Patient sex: M
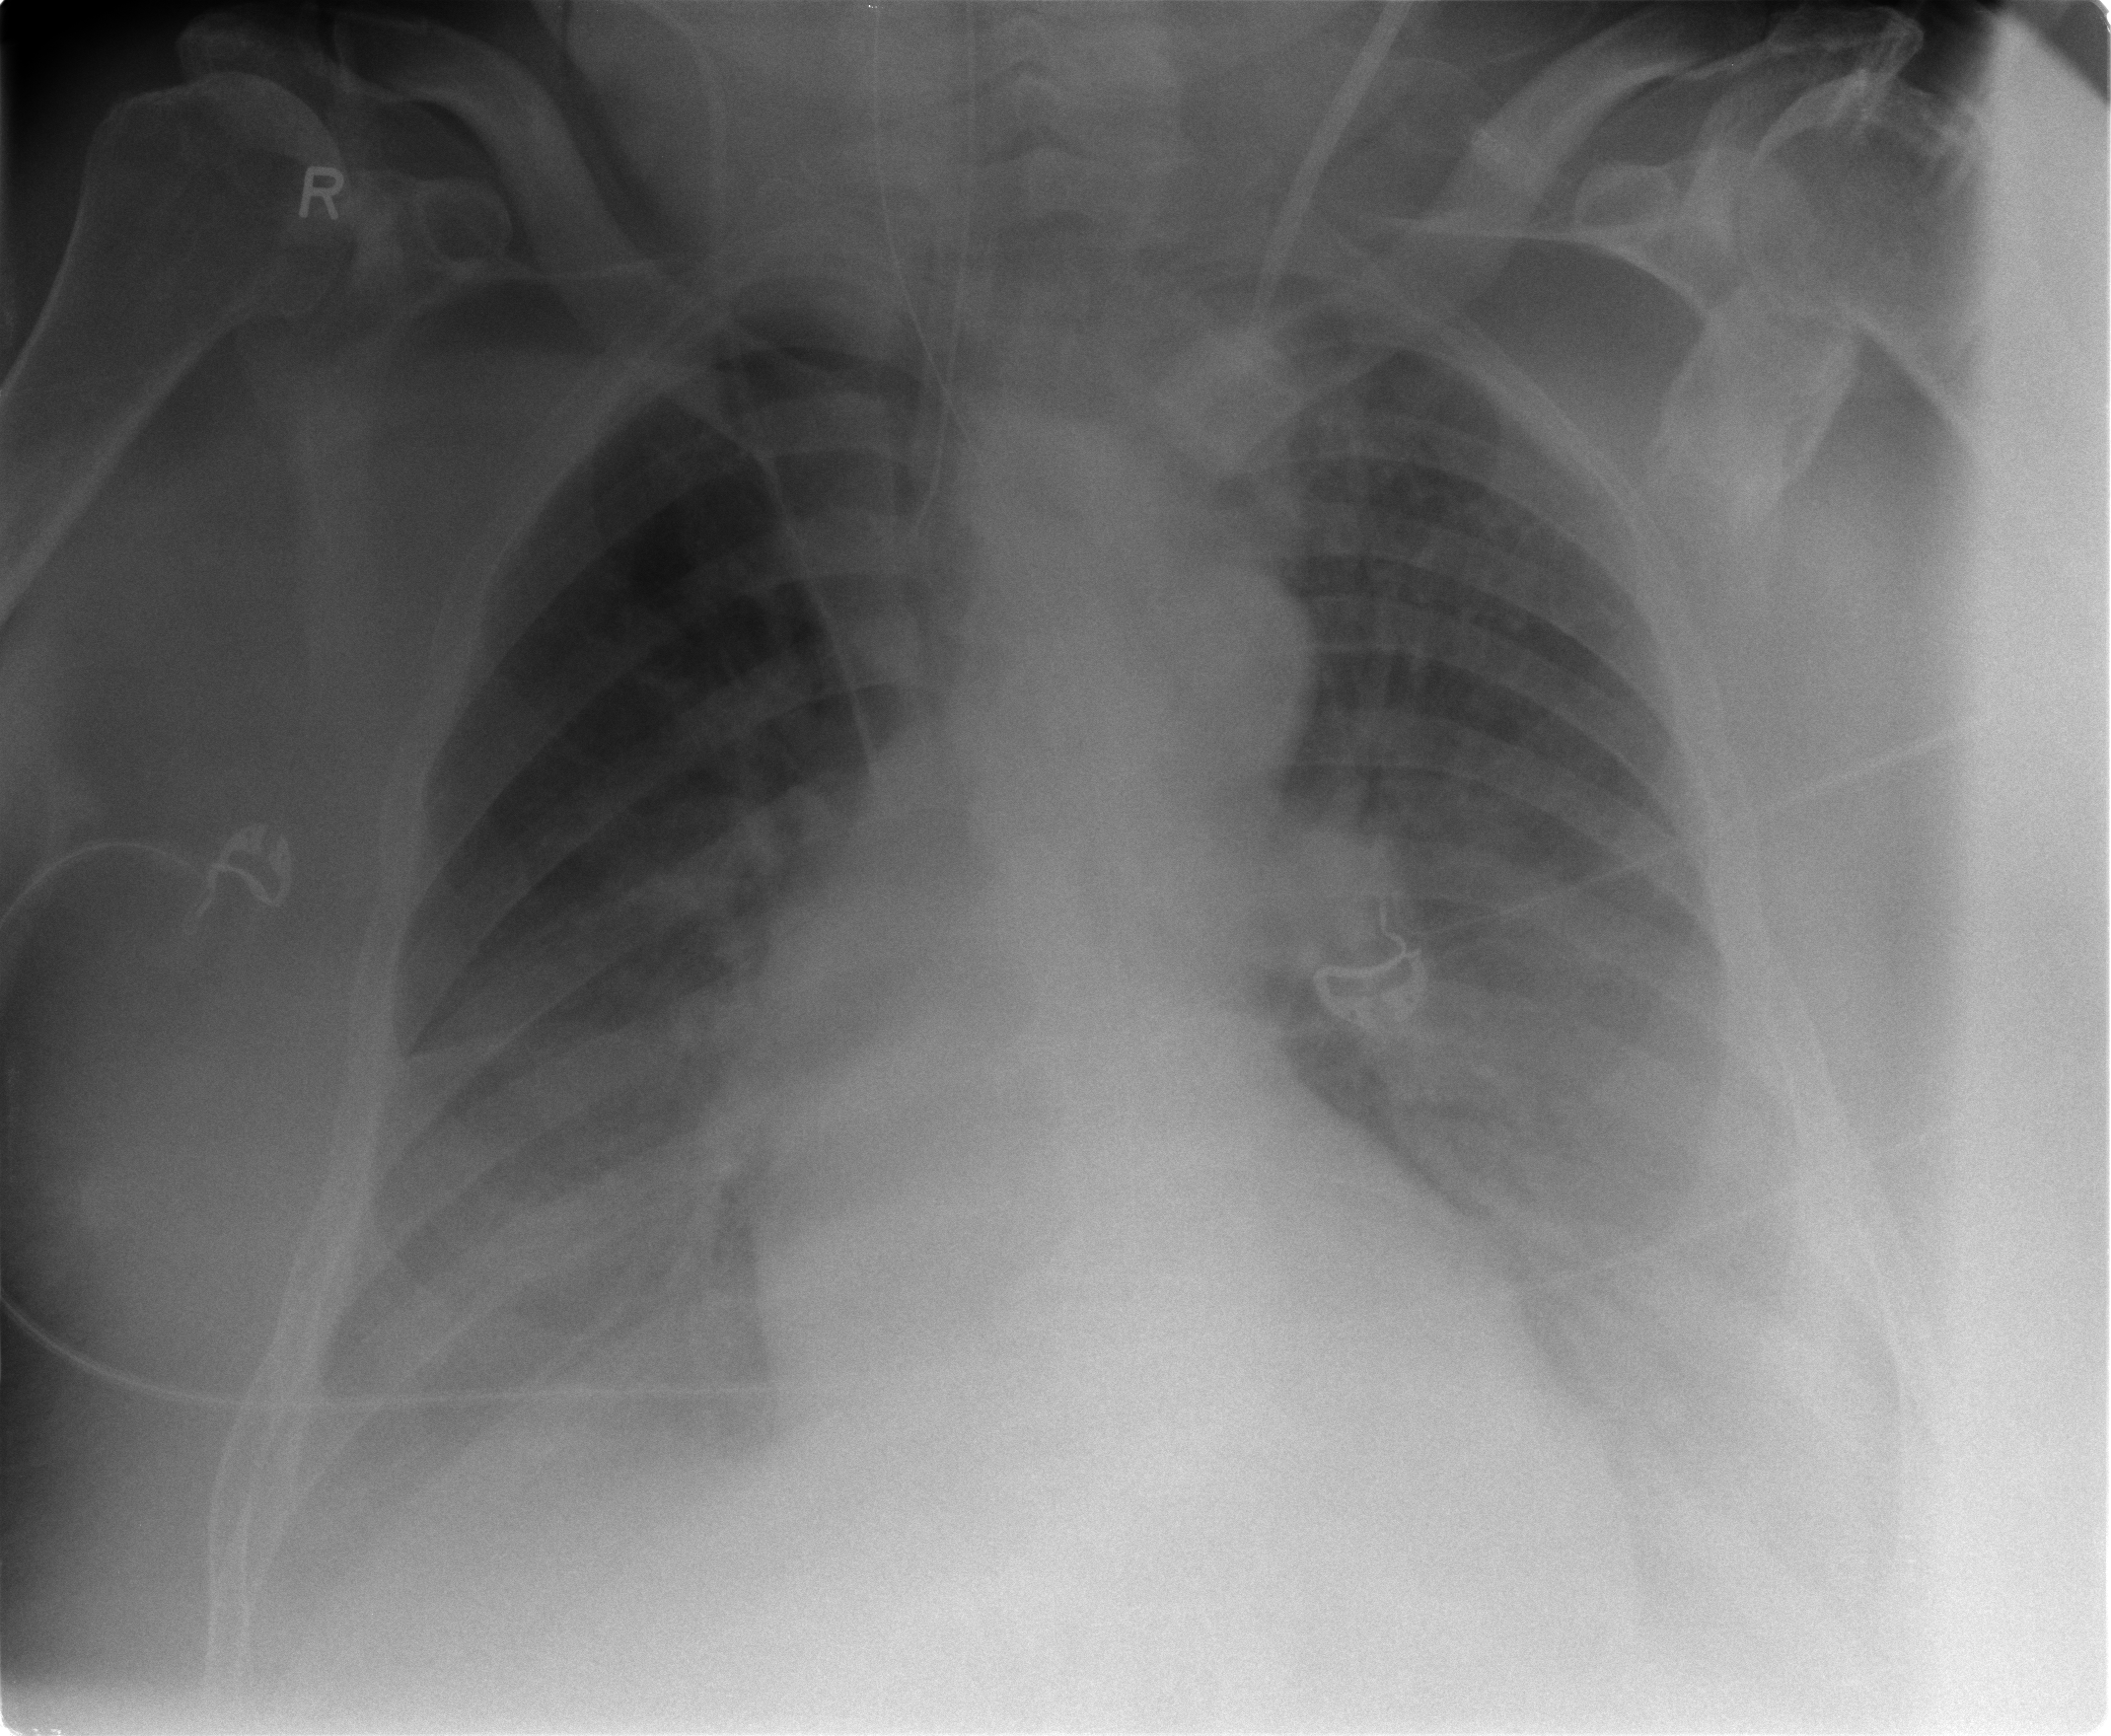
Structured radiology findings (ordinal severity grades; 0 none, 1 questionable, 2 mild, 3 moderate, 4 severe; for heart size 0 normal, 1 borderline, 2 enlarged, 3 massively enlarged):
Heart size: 1
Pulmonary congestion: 2
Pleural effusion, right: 3
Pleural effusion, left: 3
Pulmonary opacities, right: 1
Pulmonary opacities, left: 1
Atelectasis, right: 2
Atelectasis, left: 2